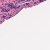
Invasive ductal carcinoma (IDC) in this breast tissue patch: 0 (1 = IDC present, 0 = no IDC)